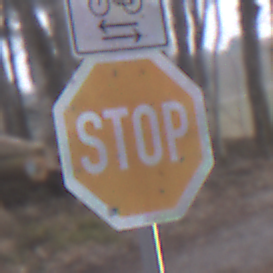
Verkehrszeichen: Stop
Zusatzzeichen oben: RichtungsangabeDurchPfeile9
Umgebung: Outdoor, Nature
Tageszeit: Midday
Wetter: Overcast
Licht: Natural
Jahreszeit: Autumn
Kontrast: LowContrast